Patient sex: M
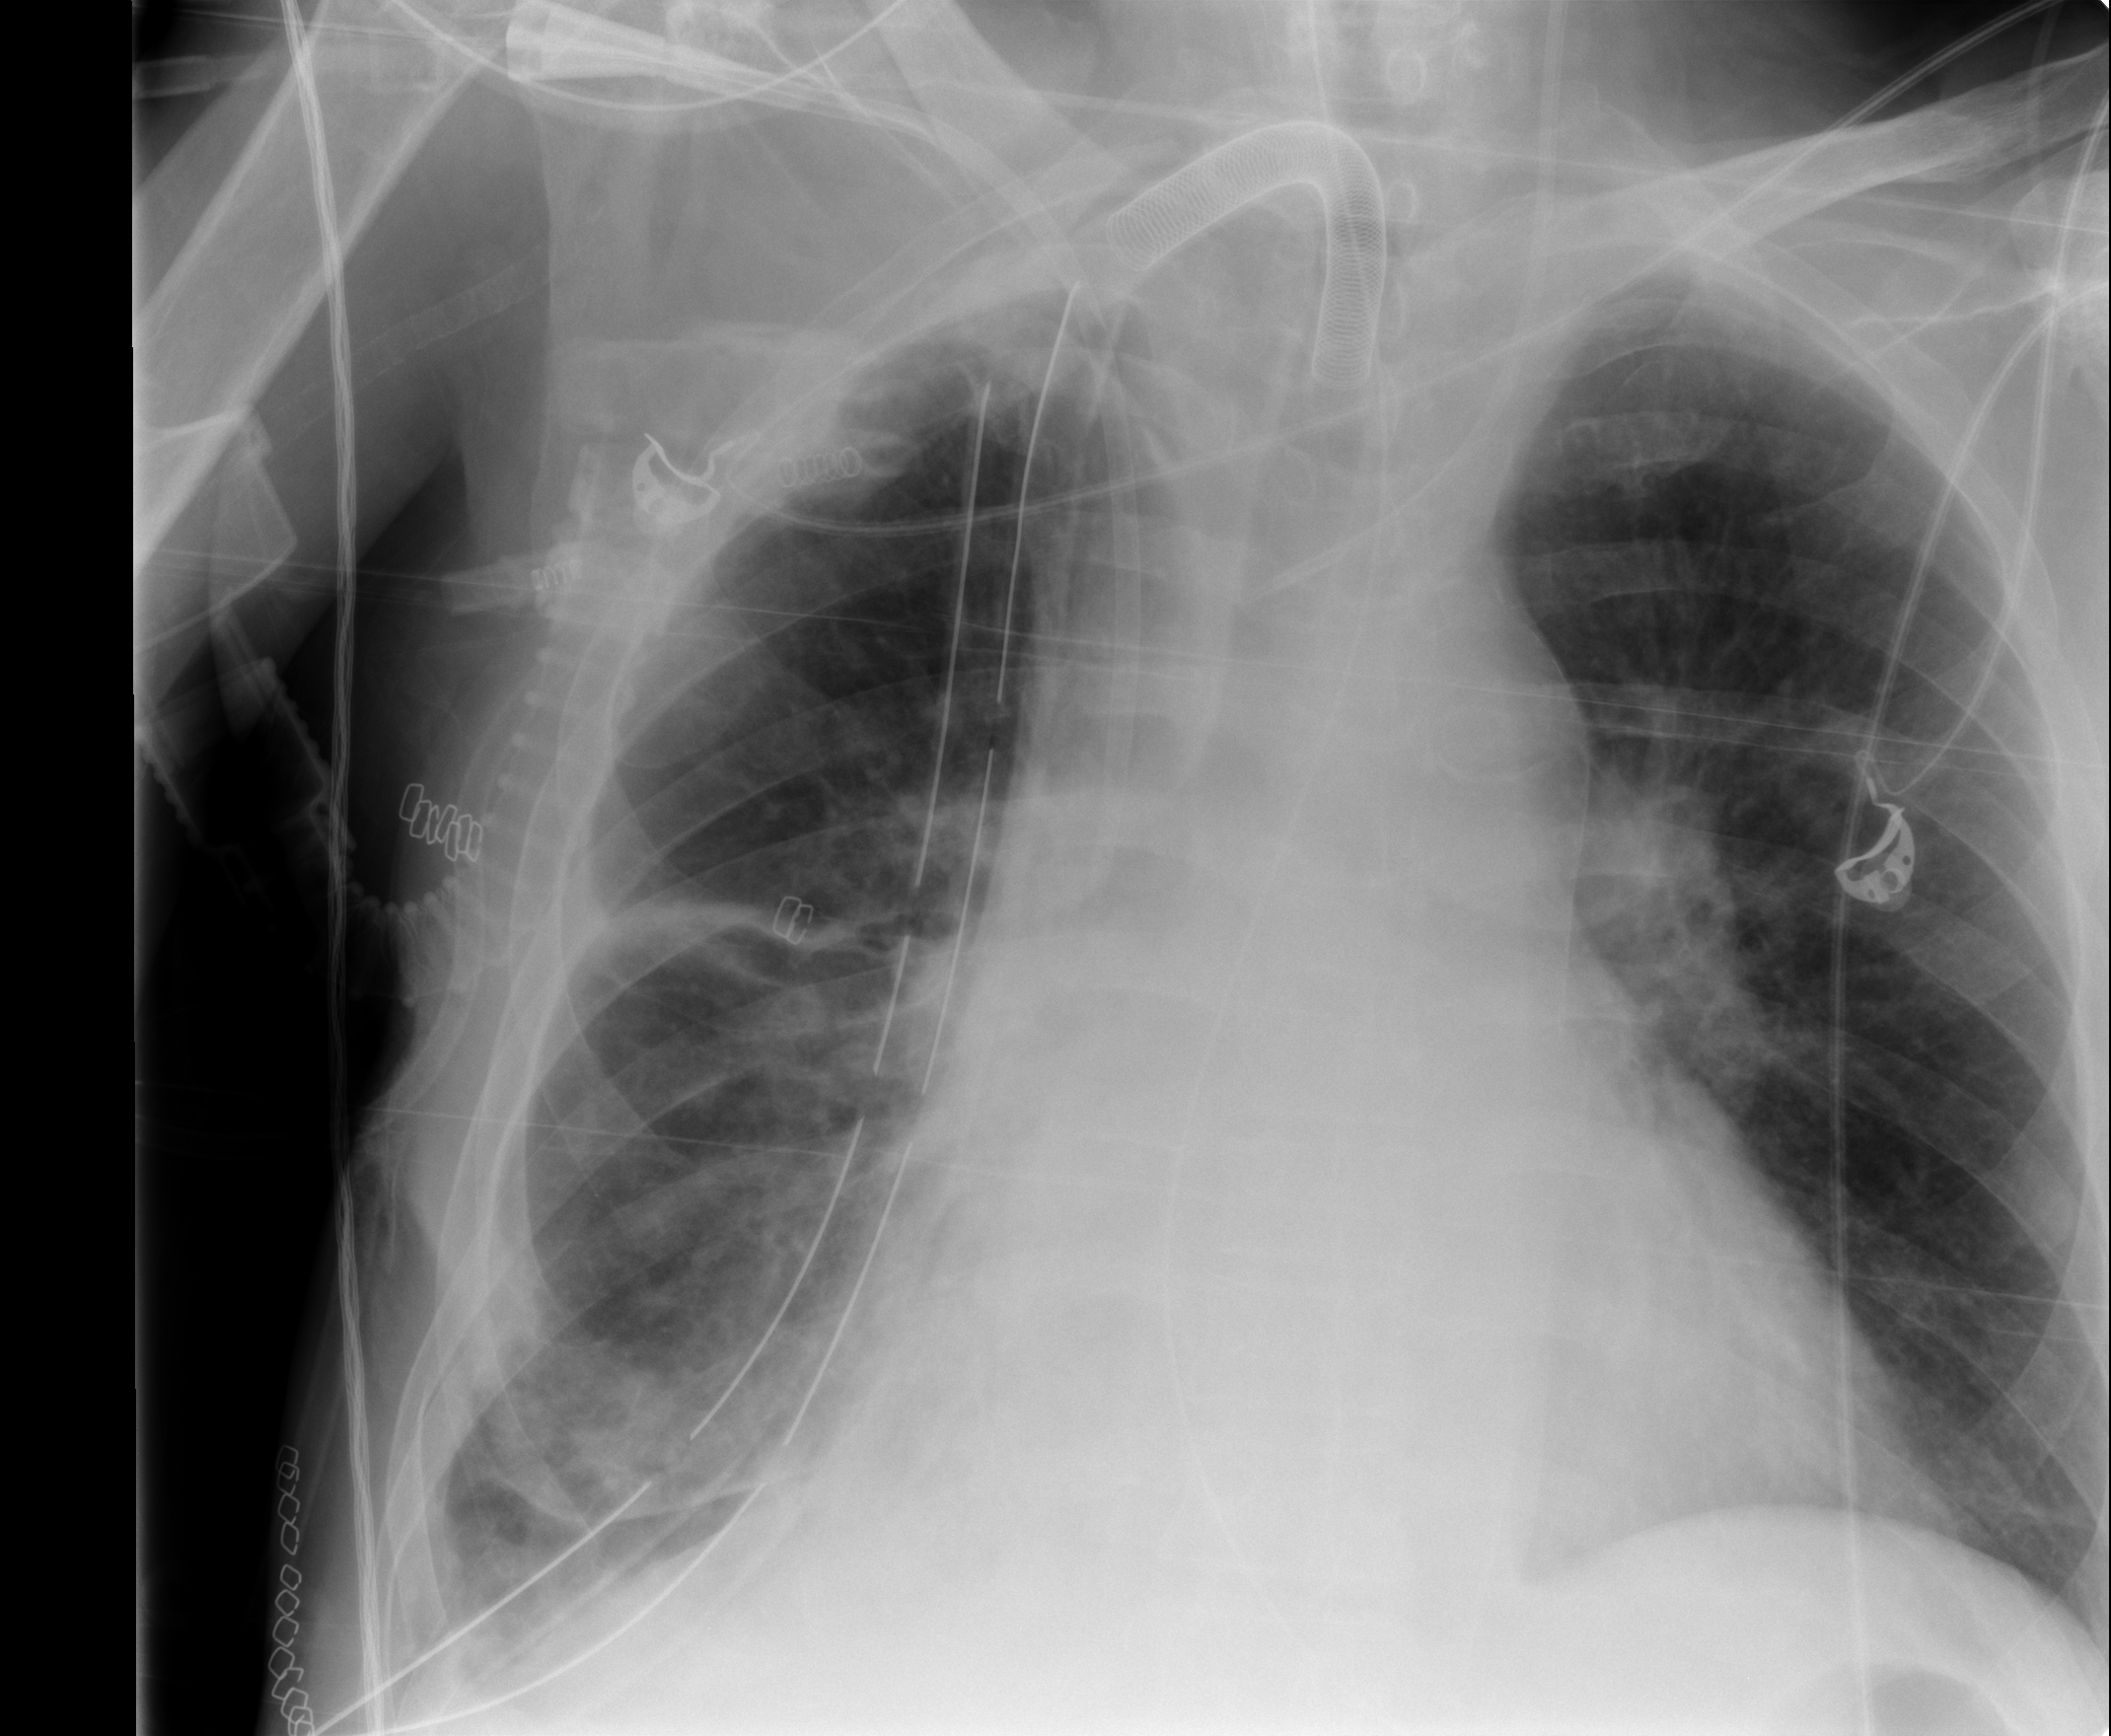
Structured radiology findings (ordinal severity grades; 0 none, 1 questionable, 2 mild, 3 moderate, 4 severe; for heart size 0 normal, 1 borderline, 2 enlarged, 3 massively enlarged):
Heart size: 2
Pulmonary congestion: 1
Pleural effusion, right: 2
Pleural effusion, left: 0
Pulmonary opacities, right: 2
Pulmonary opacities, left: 0
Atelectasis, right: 2
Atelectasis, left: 0